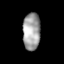
Tissue: lung
Cell type: Epithelial cells
Senescence score: 0.2227
Nuclear area (px): 633
Mean DAPI intensity: 162.058